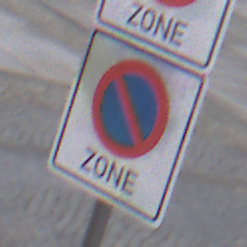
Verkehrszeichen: BeginnEingeschraenktesHalteverbotZone
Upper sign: BeginnZone20
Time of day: Midday
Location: Outdoor (Urban)
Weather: Overcast
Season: NotSpecified
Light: Natural